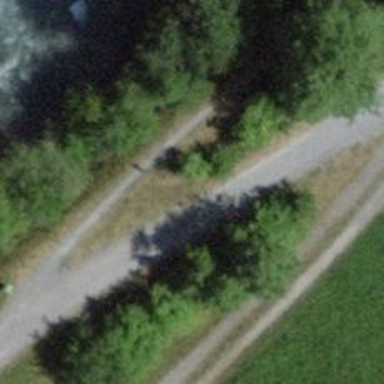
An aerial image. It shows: Path surfaced with fine gravel.